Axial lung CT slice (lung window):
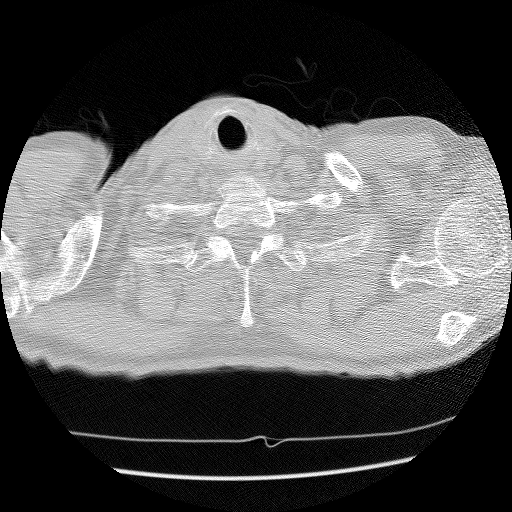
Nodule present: no